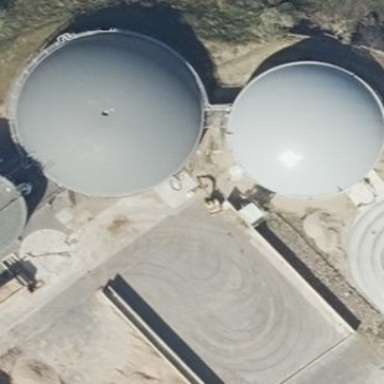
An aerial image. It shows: Digester building.